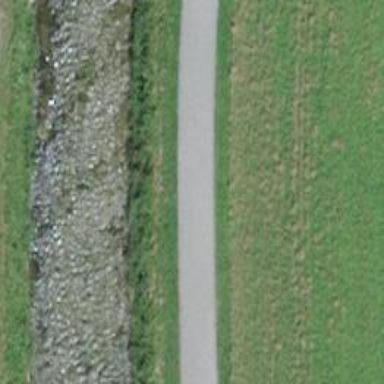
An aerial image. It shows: Unclassified road with asphalt surface that cuts through agricultural land.